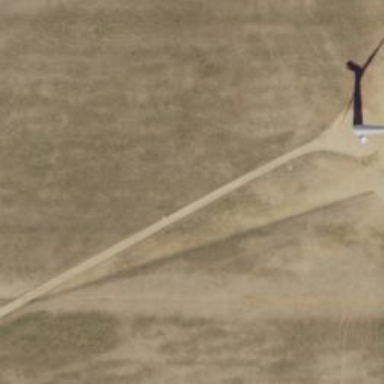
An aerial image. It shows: Road designated for service vehicles in wind farm area.